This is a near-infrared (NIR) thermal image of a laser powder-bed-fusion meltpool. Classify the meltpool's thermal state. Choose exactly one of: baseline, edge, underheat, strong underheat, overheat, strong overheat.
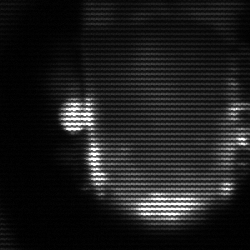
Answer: baseline